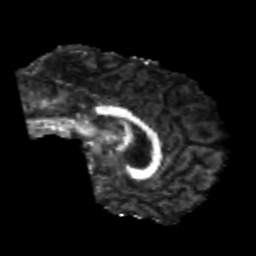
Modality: FA
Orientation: sagittal
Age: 21
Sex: male
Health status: healthy
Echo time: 0.074 s